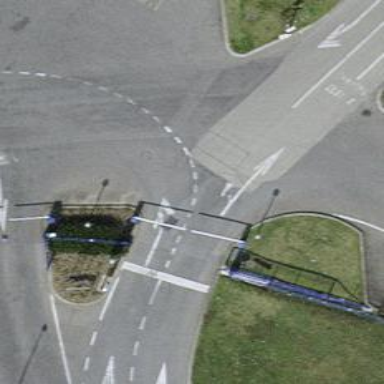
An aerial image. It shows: Lift gate barrier.